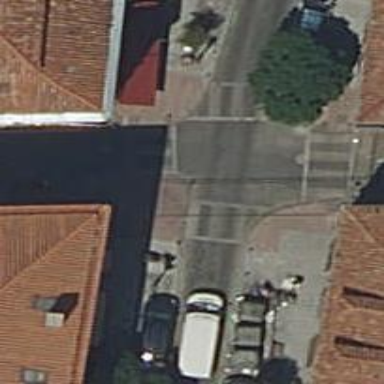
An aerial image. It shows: Zebra crossing on the road.